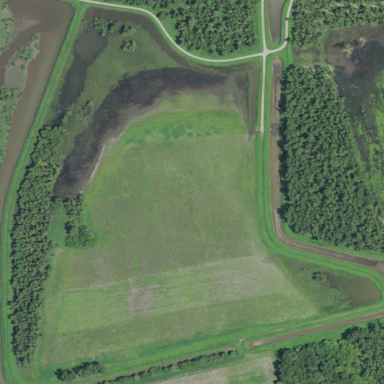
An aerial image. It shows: Marshy wetland area.